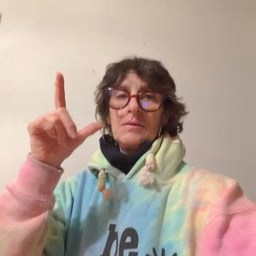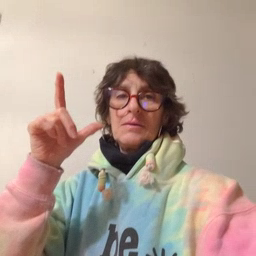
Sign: wake